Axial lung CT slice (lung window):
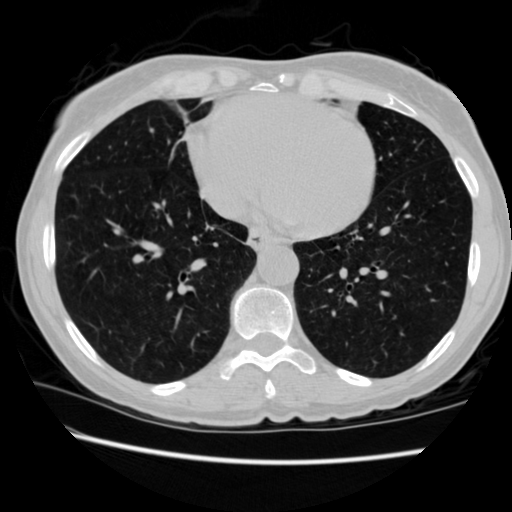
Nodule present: no